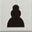
Piece: bP